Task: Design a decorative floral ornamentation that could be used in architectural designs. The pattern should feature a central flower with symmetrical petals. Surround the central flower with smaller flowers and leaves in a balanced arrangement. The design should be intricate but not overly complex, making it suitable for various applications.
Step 1100:
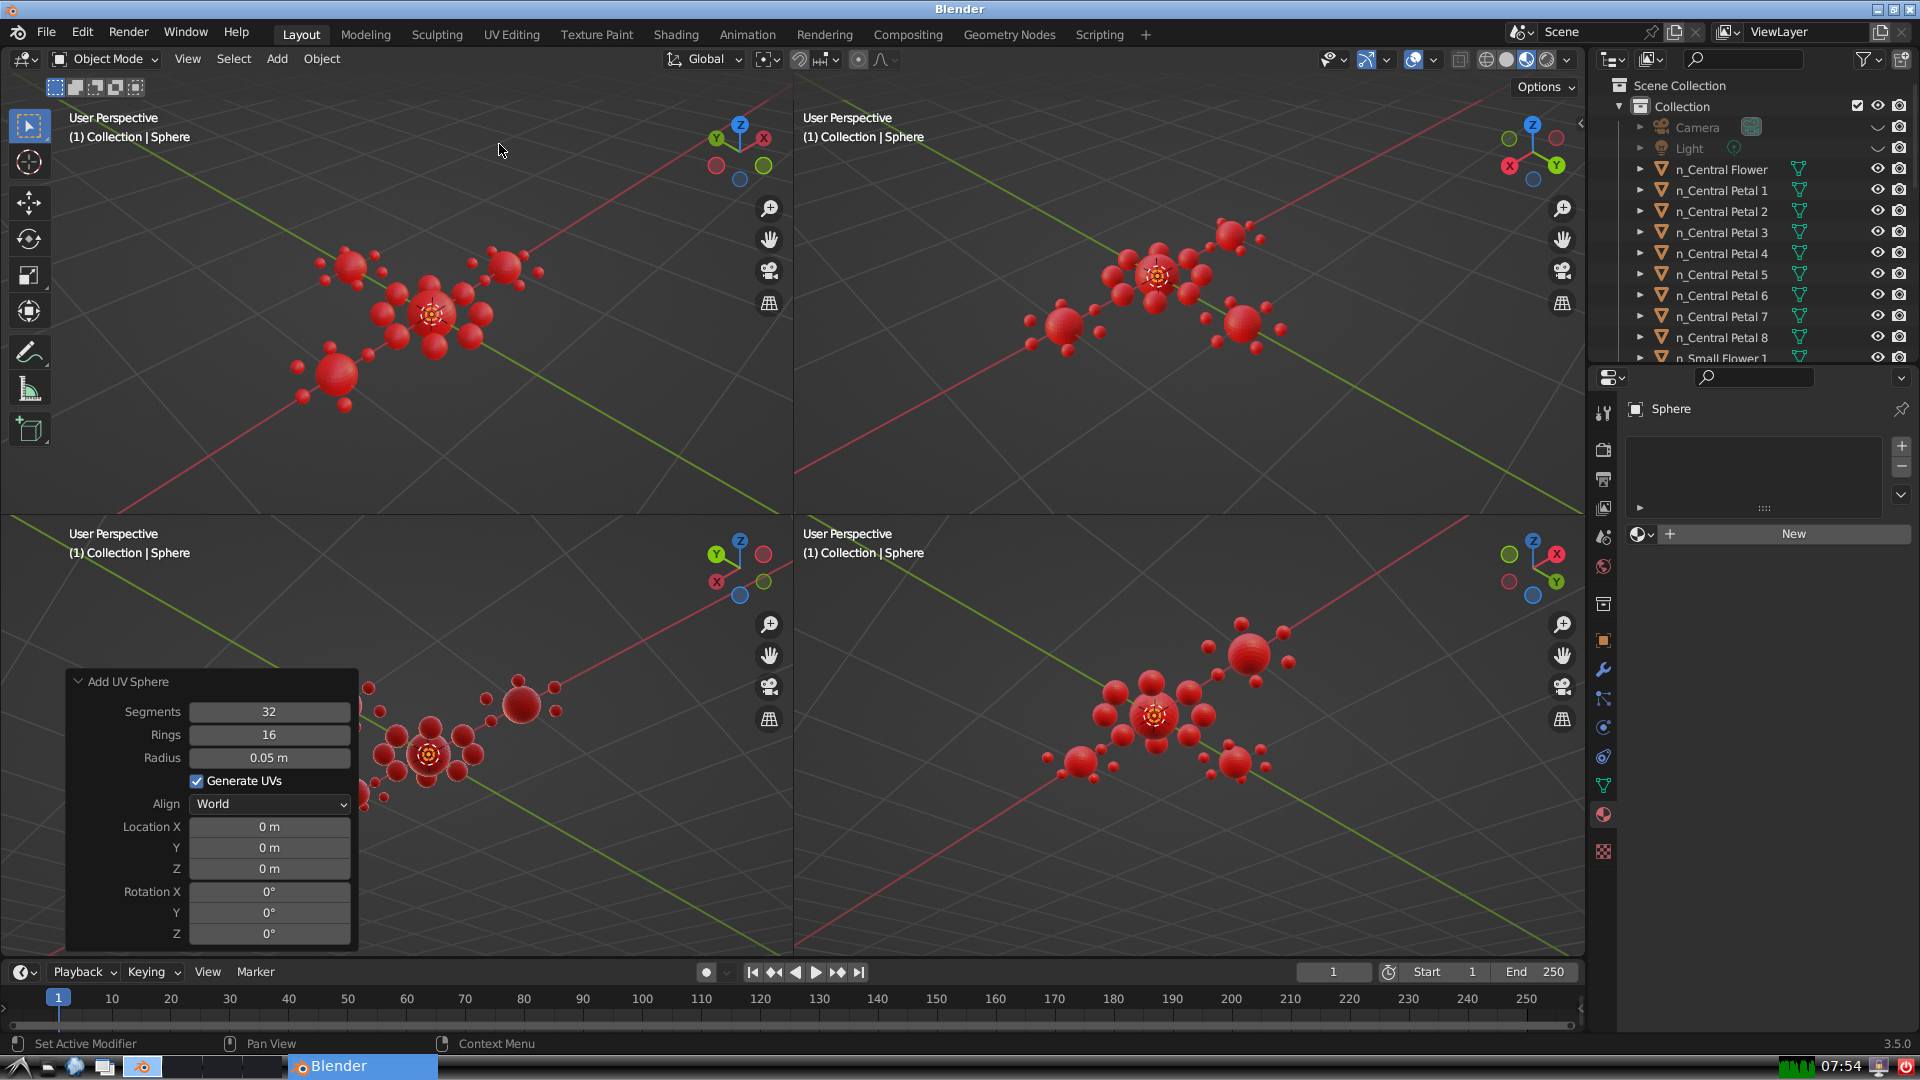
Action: {"mouse_move": [270, 758]}